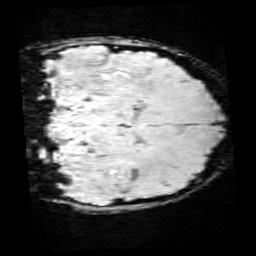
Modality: SWI
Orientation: coronal
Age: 13
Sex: male
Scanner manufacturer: siemens
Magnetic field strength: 3 T
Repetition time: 0.027 s
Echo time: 0.02 s